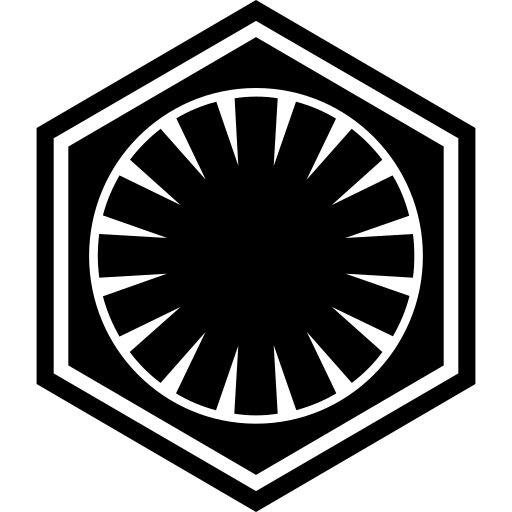
Tags: icon, FontAwesome, fa-icon, brand, first, order